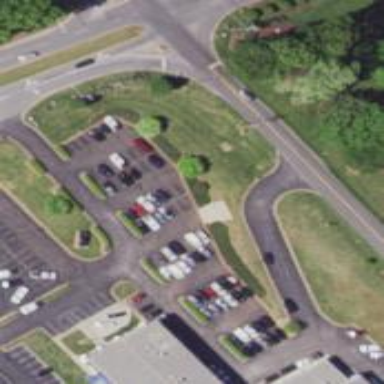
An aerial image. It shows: Parking area with surface.